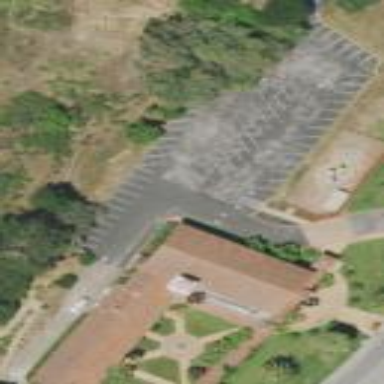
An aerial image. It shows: Parking area.